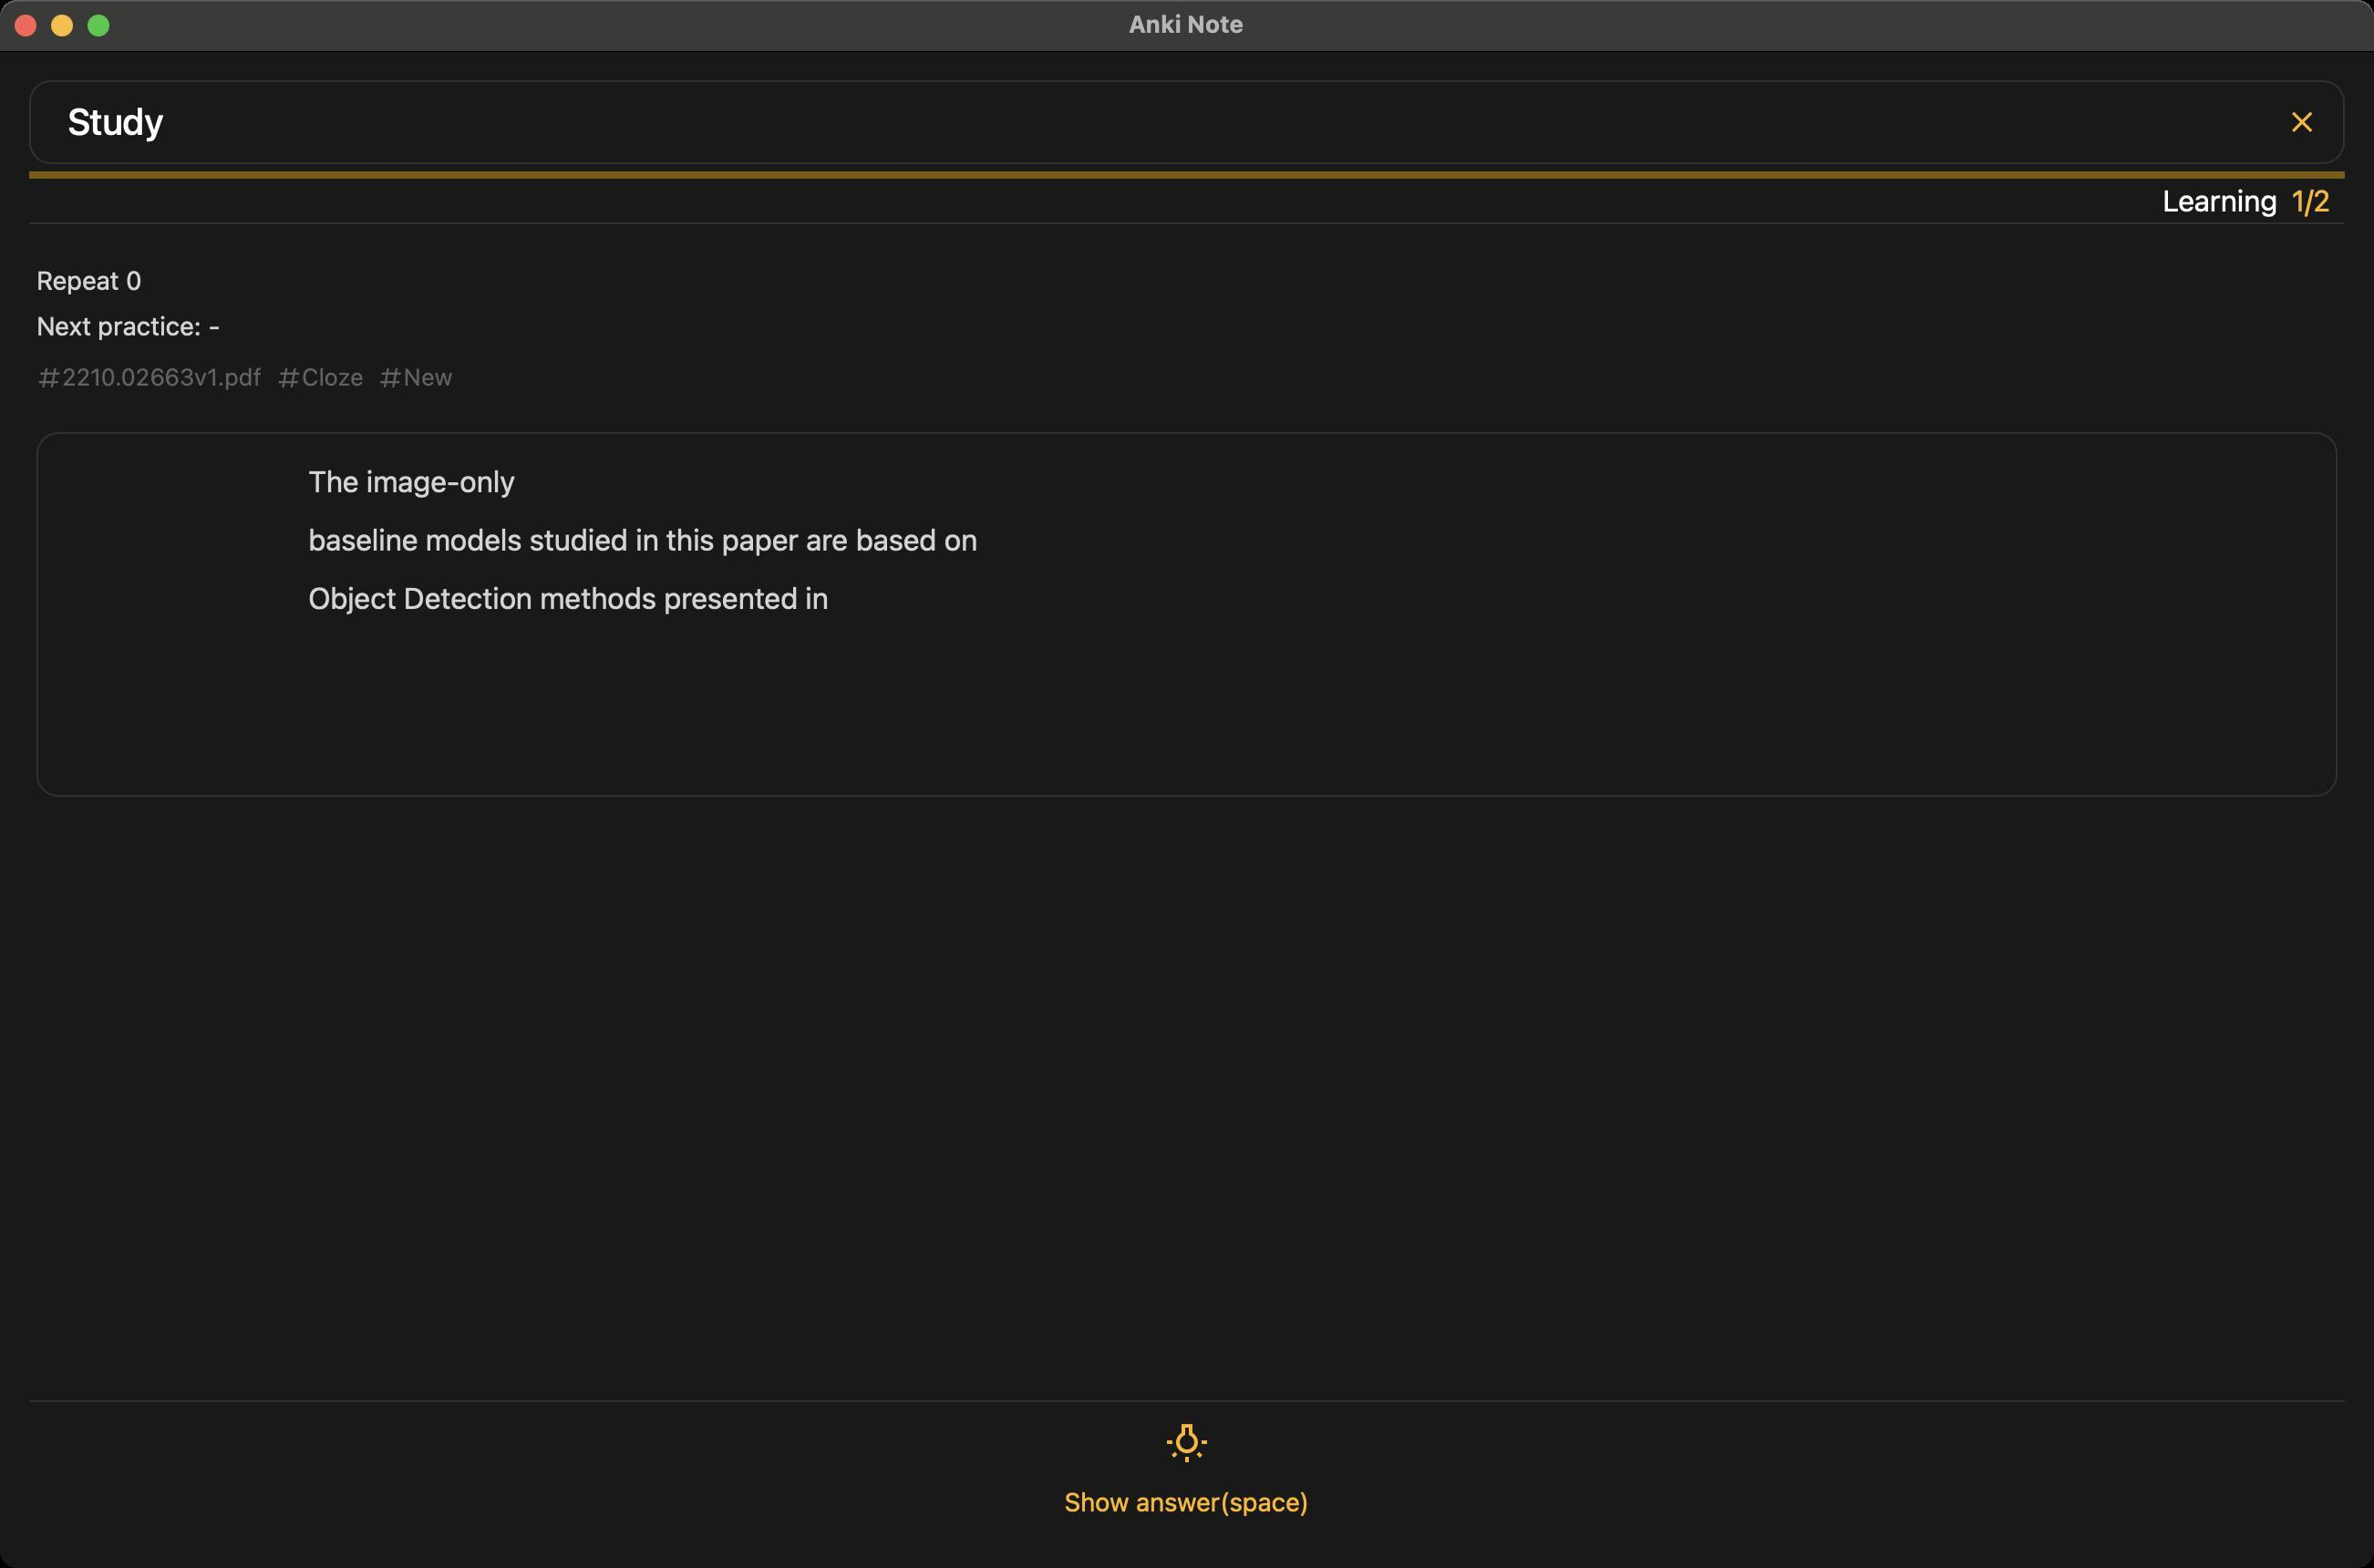
Accessibility tree:
{"name": "Anki_Note", "role": "AXWindow", "description": null, "role_description": "standard window", "value": null, "position": "233.00;83.00", "size": "1302;860", "children": [{"name": null, "role": "AXGroup", "description": null, "role_description": "group", "value": null, "position": "0.00;0.00", "size": "1302;860", "children": [{"name": null, "role": "AXGroup", "description": null, "role_description": "group", "value": null, "position": "0.00;28.00", "size": "1302;832", "children": [{"name": null, "role": "AXGroup", "description": null, "role_description": "group", "value": null, "position": "0.00;28.00", "size": "1302;832", "children": [{"name": "", "role": "AXScrollArea", "description": "", "role_description": "scroll area", "value": "", "position": "0.00;28.00", "size": "1302;832", "children": [{"name": "", "role": "AXWebArea", "description": "Tea Note", "role_description": "HTML content", "value": "", "position": "0.00;28.00", "size": "1302;832", "children": [{"name": "", "role": "AXGroup", "description": "", "role_description": "group", "value": "", "position": "0.00;28.00", "size": "1302;832", "children": [{"name": "", "role": "AXGroup", "description": "", "role_description": "web dialog", "value": "", "position": "0.00;28.00", "size": "1302;832", "children": [{"name": "", "role": "AXGroup", "description": "", "role_description": "group", "value": "", "position": "37.00;51.00", "size": "53;32", "children": [{"name": "", "role": "AXStaticText", "description": "", "role_description": "text", "value": "Study", "position": "37.00;55.00", "size": "53;23", "children": []}]}, {"name": "", "role": "AXButton", "description": "Close", "role_description": "button", "value": "", "position": "1245.00;49.00", "size": "36;36", "children": []}, {"name": "", "role": "AXProgressIndicator", "description": "", "role_description": "progress indicator", "value": 0.0, "position": "16.00;94.00", "size": "1270;4", "children": []}, {"name": "", "role": "AXStaticText", "description": "", "role_description": "text", "value": "Learning", "position": "1186.00;101.00", "size": "63;18", "children": []}, {"name": "", "role": "AXStaticText", "description": "", "role_description": "text", "value": "1/2", "position": "1256.00;101.00", "size": "22;18", "children": []}, {"name": "", "role": "AXGroup", "description": "", "role_description": "group", "value": "", "position": "20.00;143.00", "size": "1256;21", "children": [{"name": "", "role": "AXStaticText", "description": "", "role_description": "text", "value": "Repeat", "position": "20.00;145.00", "size": "46;17", "children": []}, {"name": "", "role": "AXStaticText", "description": "", "role_description": "text", "value": "0", "position": "69.00;145.00", "size": "9;17", "children": []}]}, {"name": "", "role": "AXGroup", "description": "", "role_description": "group", "value": "", "position": "20.00;168.00", "size": "1256;21", "children": [{"name": "", "role": "AXStaticText", "description": "", "role_description": "text", "value": "Next practice", "position": "20.00;170.00", "size": "87;17", "children": []}, {"name": "", "role": "AXStaticText", "description": "", "role_description": "text", "value": ": ", "position": "106.00;170.00", "size": "9;17", "children": []}, {"name": "", "role": "AXStaticText", "description": "", "role_description": "text", "value": "-", "position": "114.00;170.00", "size": "7;17", "children": []}]}, {"name": "", "role": "AXStaticText", "description": "", "role_description": "text", "value": null, "position": "20.00;200.00", "size": "14;15", "children": []}, {"name": "", "role": "AXStaticText", "description": "", "role_description": "text", "value": "2210.02663v1.pdf", "position": "34.00;198.00", "size": "110;17", "children": []}, {"name": "", "role": "AXStaticText", "description": "", "role_description": "text", "value": null, "position": "151.00;200.00", "size": "15;15", "children": []}, {"name": "", "role": "AXStaticText", "description": "", "role_description": "text", "value": "Cloze", "position": "165.00;198.00", "size": "35;17", "children": []}, {"name": "", "role": "AXStaticText", "description": "", "role_description": "text", "value": null, "position": "207.00;200.00", "size": "15;15", "children": []}, {"name": "", "role": "AXStaticText", "description": "", "role_description": "text", "value": "New", "position": "221.00;198.00", "size": "28;17", "children": []}, {"name": "", "role": "AXGroup", "description": "", "role_description": "group", "value": "", "position": "169.00;248.00", "size": "964;96", "children": [{"name": "", "role": "AXStaticText", "description": "", "role_description": "text", "value": "The image-only\r\nbaseline models studied in this paper are based on\r\nObject Detection methods presented in", "position": "169.00;255.00", "size": "368;82", "children": []}]}, {"name": "", "role": "AXGroup", "description": "", "role_description": "group", "value": "", "position": "141.00;248.00", "size": "24;24", "children": [{"name": "", "role": "AXStaticText", "description": "", "role_description": "text", "value": "drag_indicator", "position": "145.00;252.00", "size": "16;16", "children": []}]}, {"name": "", "role": "AXGroup", "description": "", "role_description": "group", "value": "", "position": "0.00;28.00", "size": "0;0", "children": []}, {"name": "", "role": "AXGroup", "description": "", "role_description": "group", "value": "", "position": "0.00;28.00", "size": "0;0", "children": []}, {"name": "", "role": "AXGroup", "description": "press space", "role_description": "group", "value": "", "position": "524.00;773.00", "size": "254;67", "children": [{"name": "", "role": "AXStaticText", "description": "", "role_description": "text", "value": "wb_incandescent", "position": "639.00;779.00", "size": "24;24", "children": []}, {"name": "", "role": "AXGroup", "description": "", "role_description": "group", "value": "", "position": "524.00;813.00", "size": "254;21", "children": [{"name": "", "role": "AXStaticText", "description": "", "role_description": "text", "value": "Show answer(space)", "position": "583.00;815.00", "size": "136;17", "children": []}]}]}, {"name": "", "role": "AXGroup", "description": "", "role_description": "group", "value": "", "position": "0.00;28.00", "size": "0;0", "children": []}, {"name": "", "role": "AXGroup", "description": "", "role_description": "group", "value": "", "position": "0.00;28.00", "size": "0;0", "children": []}]}]}]}]}]}]}]}, {"name": null, "role": "AXButton", "description": null, "role_description": "close button", "value": null, "position": "7.00;6.00", "size": "14;16", "children": []}, {"name": null, "role": "AXButton", "description": null, "role_description": "full screen button", "value": null, "position": "47.00;6.00", "size": "14;16", "children": [{"name": null, "role": "AXGroup", "description": null, "role_description": "group", "value": null, "position": "47.00;6.00", "size": "14;16", "children": [{"name": null, "role": "AXGroup", "description": null, "role_description": "group", "value": null, "position": "47.00;6.00", "size": "14;16", "children": []}]}]}, {"name": null, "role": "AXButton", "description": null, "role_description": "minimize button", "value": null, "position": "27.00;6.00", "size": "14;16", "children": []}, {"name": null, "role": "AXStaticText", "description": null, "role_description": "text", "value": "Anki Note", "position": "617.00;5.00", "size": "68;16", "children": []}]}